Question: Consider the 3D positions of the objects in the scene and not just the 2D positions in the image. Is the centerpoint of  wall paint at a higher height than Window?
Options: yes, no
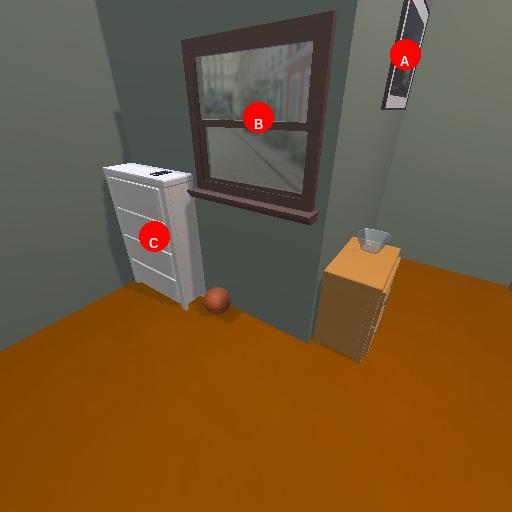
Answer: yes